Interaction volume radius: 5 \u00c5
Interaction volume height: 15 \u00c5
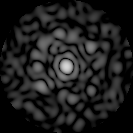
Disorder parameter: 0.8236